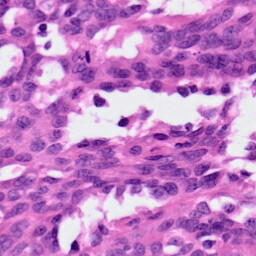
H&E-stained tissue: Ovarian